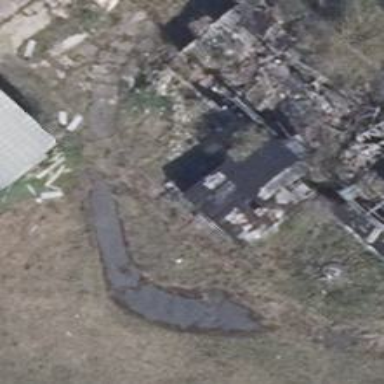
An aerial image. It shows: Ruins of building.